Interaction volume radius: 10 \u00c5
Interaction volume height: 15 \u00c5
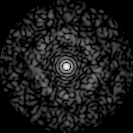
Disorder parameter: 0.8577